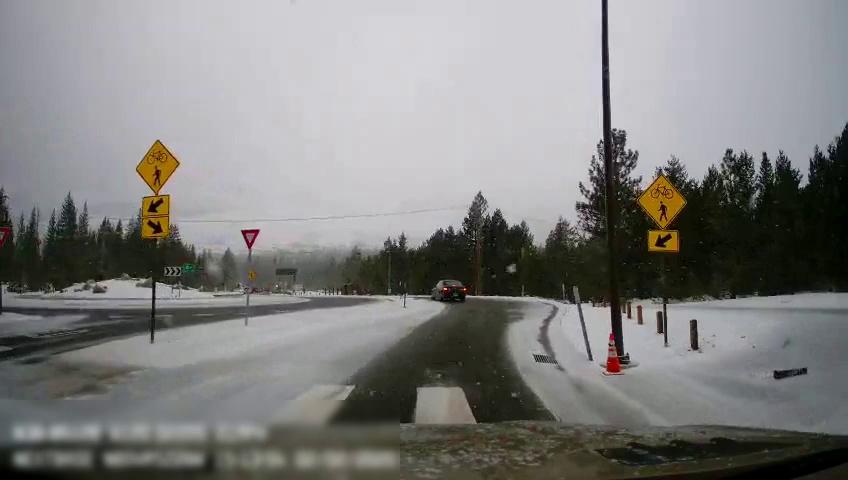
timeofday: Day
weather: Snowy
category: Drivable Space
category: Vehicles | Car
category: Lanes | Opposite Lane
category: Traffic | Signs
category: Traffic | Signs
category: Traffic | Signs
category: Traffic | Signs
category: Traffic | Signs
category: Traffic | Signs
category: Traffic | Signs
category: Traffic | Signs
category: Traffic | Signs
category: Traffic | Signs